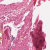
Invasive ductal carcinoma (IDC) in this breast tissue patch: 0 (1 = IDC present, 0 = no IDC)